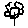
Label: flower